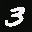
Label: 3